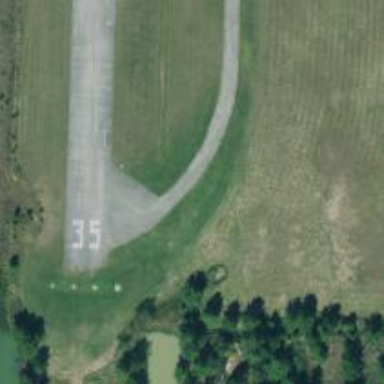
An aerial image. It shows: Image of taxiway at airport.